Question: The picture shows a simple UIView after applying the following transform:
'''
- (CATransform3D) transformForOpenedMenu
{
CATransform3D transform = CATransform3DIdentity;
transform.m34 = -1.0 /450;
transform = CATransform3DRotate(transform, D2R(40), 0, 1, 0);
transform = CATransform3DTranslate(transform, 210, 150, -500);
return transform;
}
'''
I'm trying to make the distances highlighted with black to have equal length. Could you please help me understand the logic behind the values and calculations?
Cheers
## UPD Sept 13
Looks like removing 3DTranslate keeps distances equal. I see I can use layer's frame property to reposition rotated view to the bottom left of the screen. Not yet sure, but this might actually work.

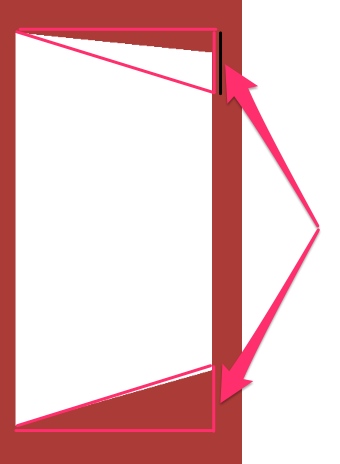
Answer: OK, so what eventually solved my question is this:
- 'transform = CATransform3DRotate(transform, D2R(40), 0, 1, 0);'- 'targetView.layer.anchorPointZ = 850;'- adjust layer position so that the view is located slightly to the bottom left of the parent view:'newPosition.x += 135 * positionDirection; newPosition.y += 70 * positionDirection;'
This sequence adjusts position without 'CATransform3DTranslate' and keeps the 'swinged' effect not distorted.
Thanks everybody!